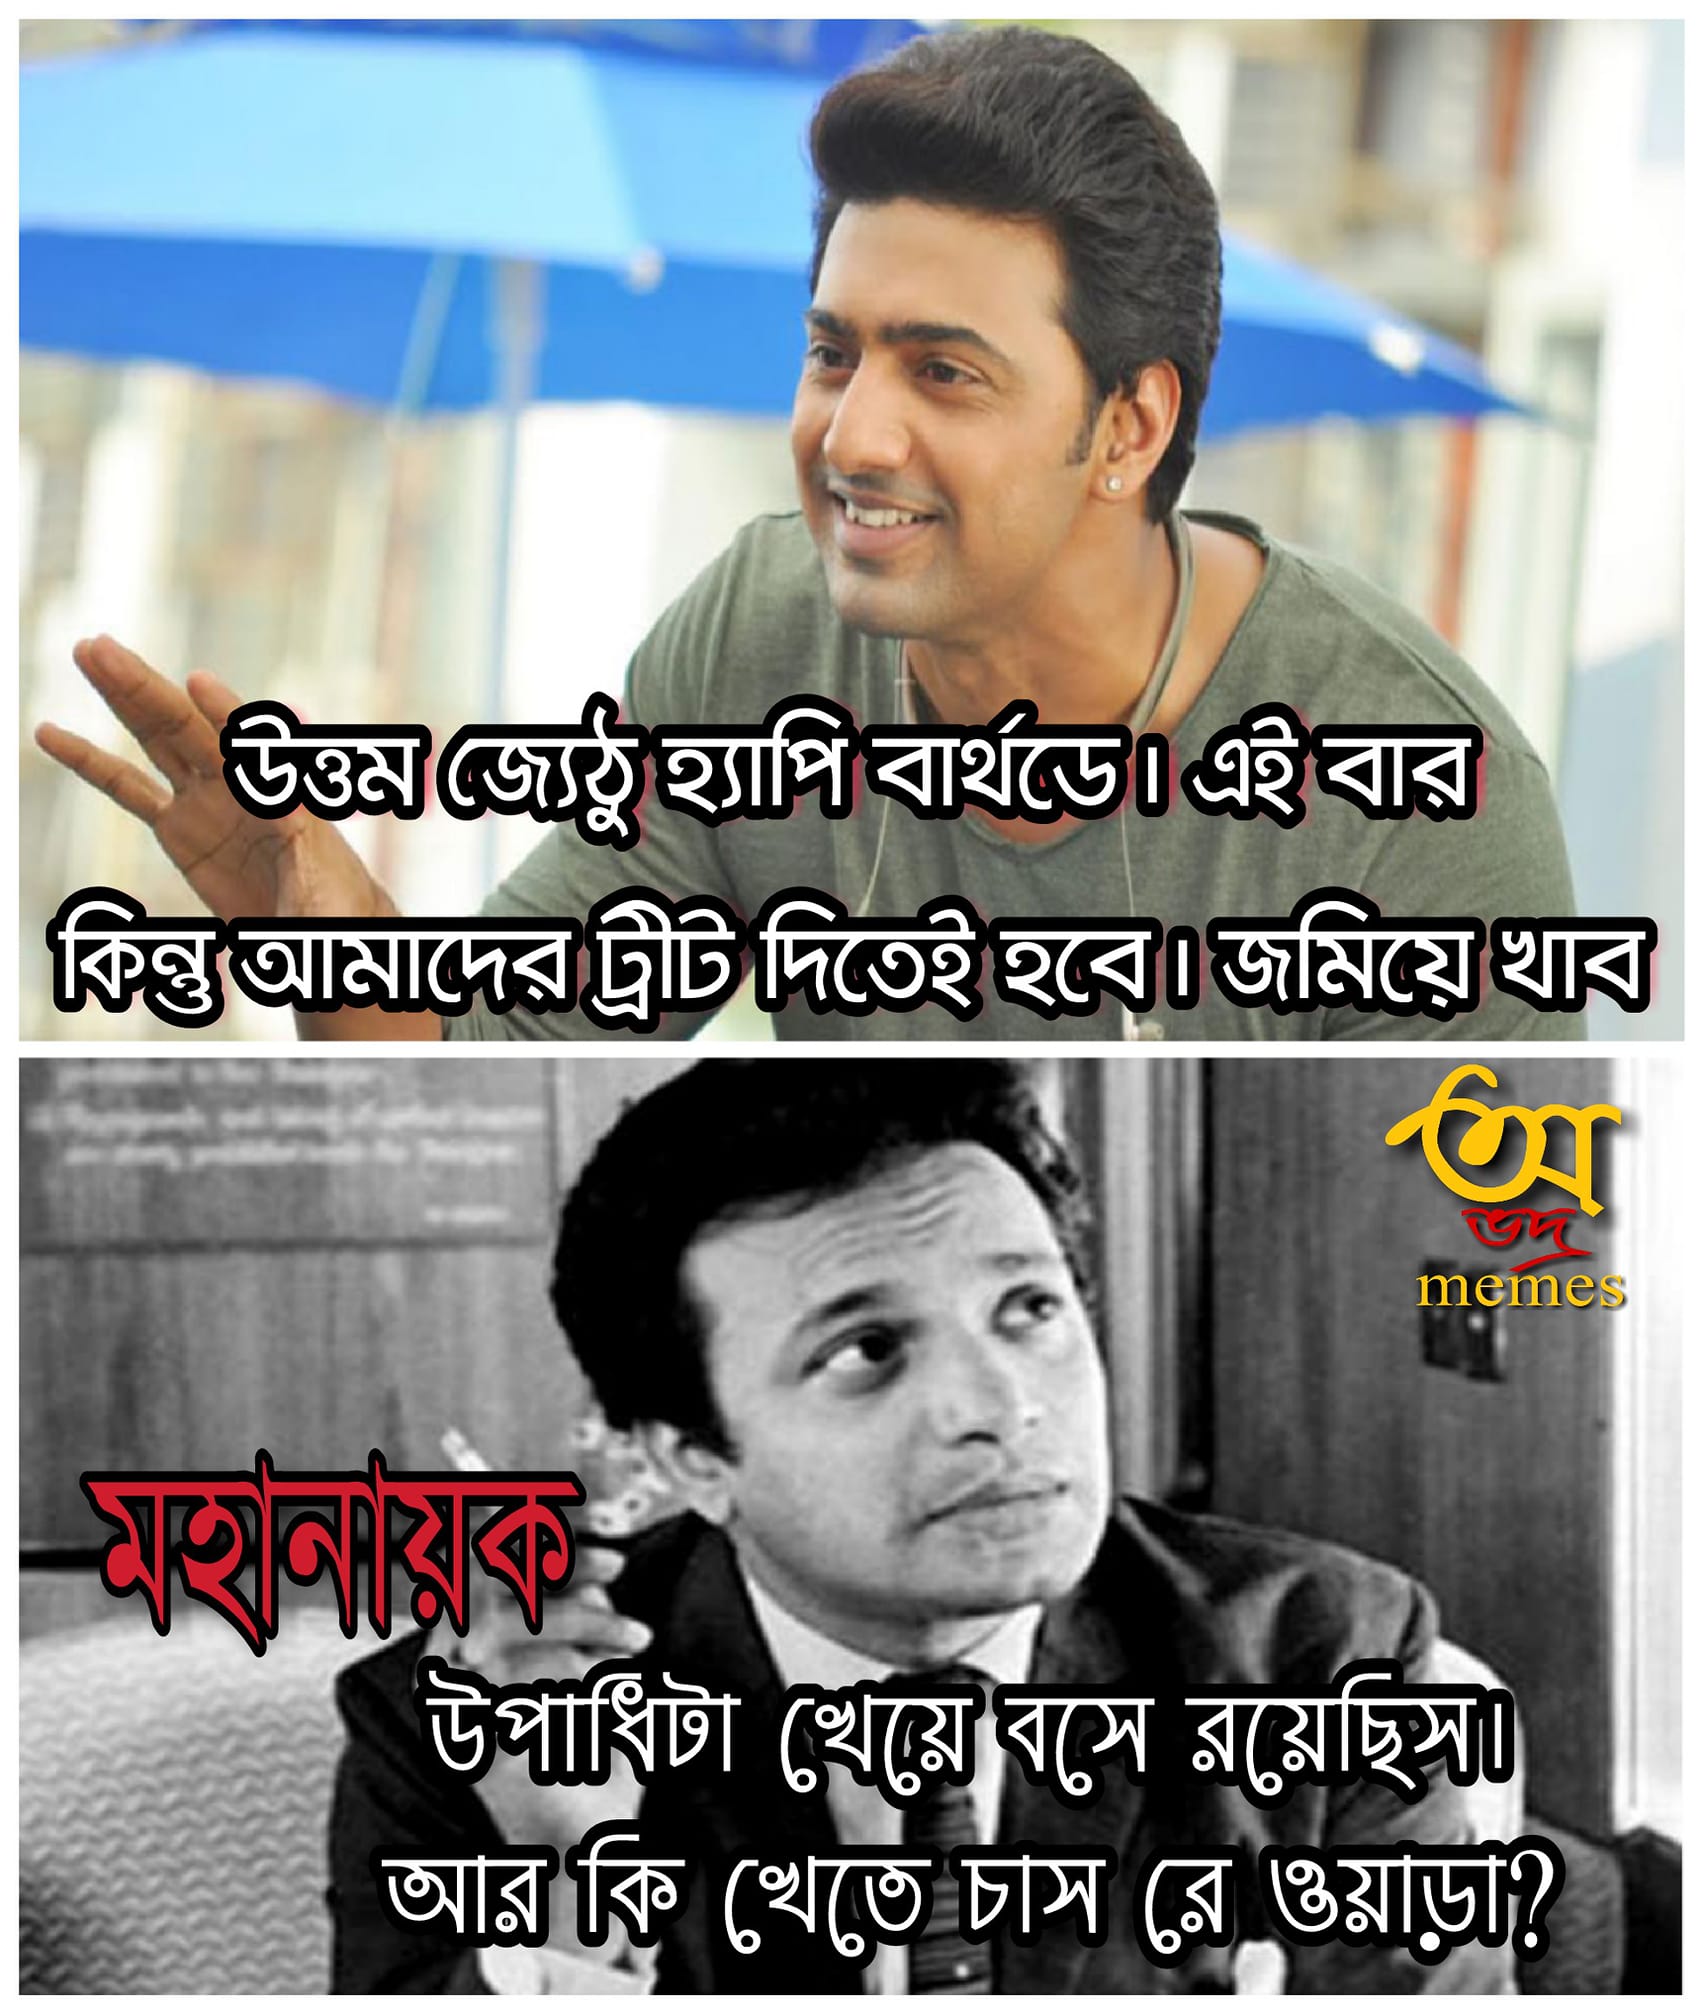
Caption: উত্তম জেঠু হ্যাপি বার্থডে । এই বার কিন্তু আমাদের ট্রীট দিতেই হবে । জমিয়ে খাব     মহানায়ক   উপাধিটা খেয়ে বসে রয়েছিস । আর কি খেতে চাস রে ওয়াড়া ?
Label: hate